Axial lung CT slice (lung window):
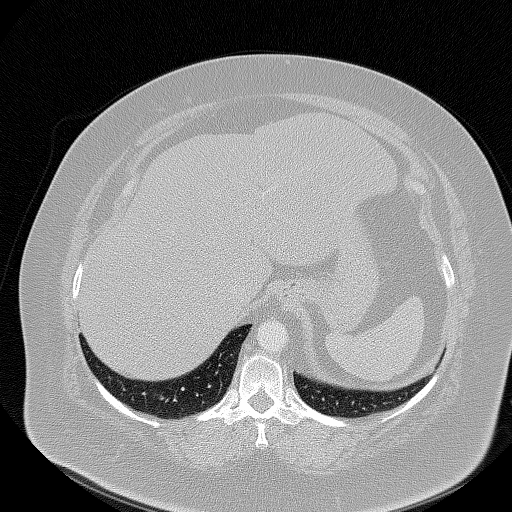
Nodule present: no